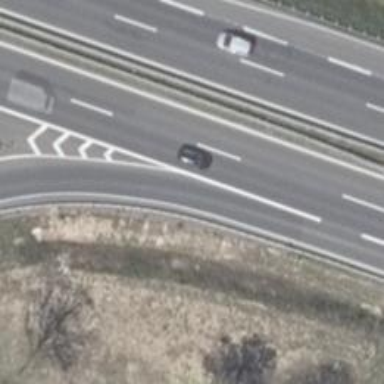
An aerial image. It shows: Asphalt motorway categorized as trunk road.